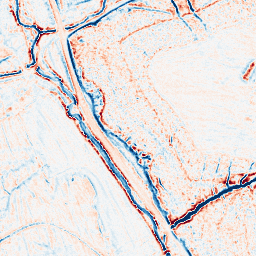
Category: edge_preserving
Decomposition family: bilateral
Decomposition parameters: d: 9
sigma_color: 150
sigma_space: 75
Upsampling method: lanczos
Upsampling parameters: scale: 2
Upsampling scale: 2